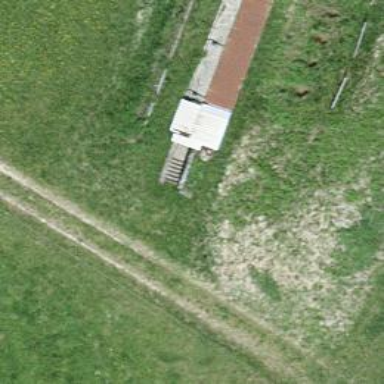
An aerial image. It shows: Retaining wall.